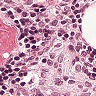
Metastatic tissue present: no